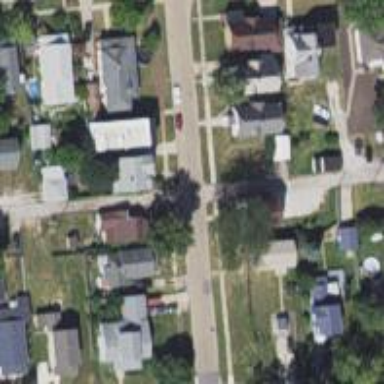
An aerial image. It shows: Alley classified as service road.